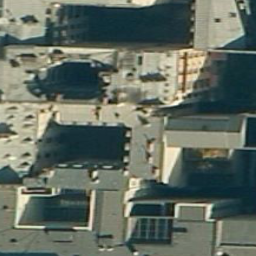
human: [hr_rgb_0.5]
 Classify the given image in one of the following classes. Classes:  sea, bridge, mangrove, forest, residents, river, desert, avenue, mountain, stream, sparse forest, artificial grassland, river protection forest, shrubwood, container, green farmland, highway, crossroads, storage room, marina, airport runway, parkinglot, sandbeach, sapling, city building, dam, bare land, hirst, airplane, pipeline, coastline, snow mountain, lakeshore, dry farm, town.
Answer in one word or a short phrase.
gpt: city building